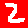
Digit: 2